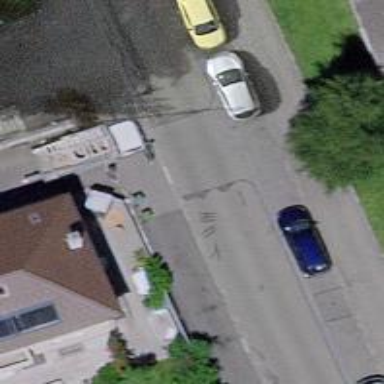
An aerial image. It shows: Kerb serving as barrier.